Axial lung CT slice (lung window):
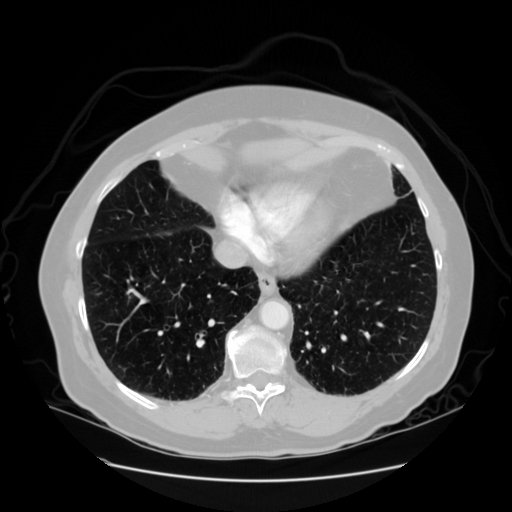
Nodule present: no